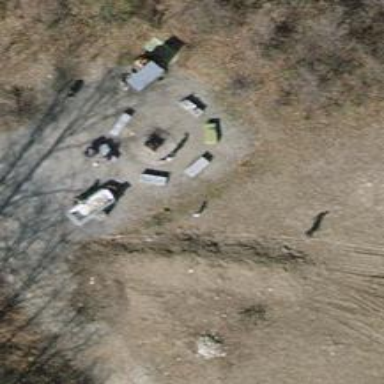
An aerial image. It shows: Picnic site for tourists.